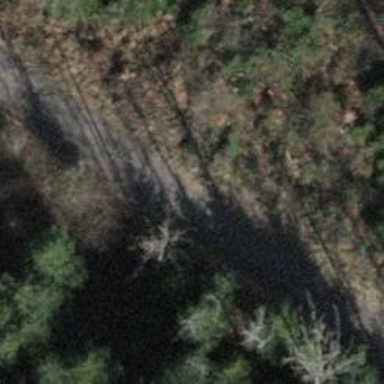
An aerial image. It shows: Gravel track with grade 2 tracktype.